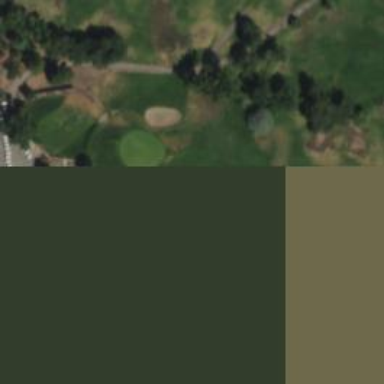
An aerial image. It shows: Path designated for golf carts.